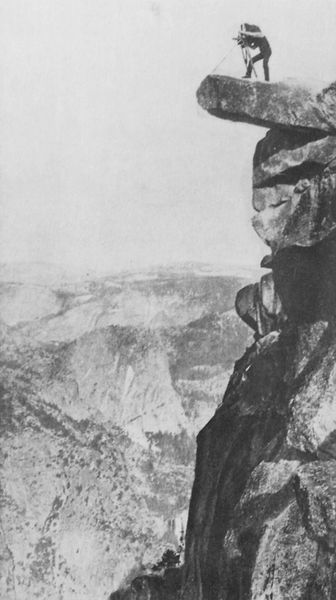
Titel: Der Photograph William H. Jackson auf dem »Observation Point« im Yosemite-Tal
Künstler: Amerikanischer Photograph
Schlagwörter: berg, felsen, gestein, himmel, mann, schatten, weiß, bäume, landschaft, grau, hintergrund, licht, nase, schwarz, ausblick, schnee, mensch, stehen, stein, steine, bild, ferne, horizont, hügel, weite, tal, wald, aussicht, ansicht, abhang, berge, fels, gebirge, gipfel, geröll, massiv, schlucht, steil, vogelperspektive, vorsprung, fallen, hoch, klippe, foto, fotografie, panorama, photographie, alpen, abgrund, schwarzweiss, photo, karg, wanderer, film, sturz, hochkant, gebirgslandschaft, aufnahme, indianer, fotograf, kamera, stativ, fotograph, forograf, staiv, sativ, fotograpj, fotoappartat